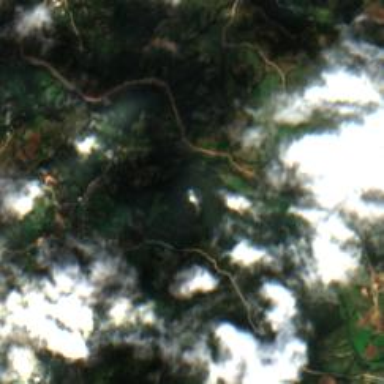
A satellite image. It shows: Forest area.